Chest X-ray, PA view. Patient: 24 years old, sex F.
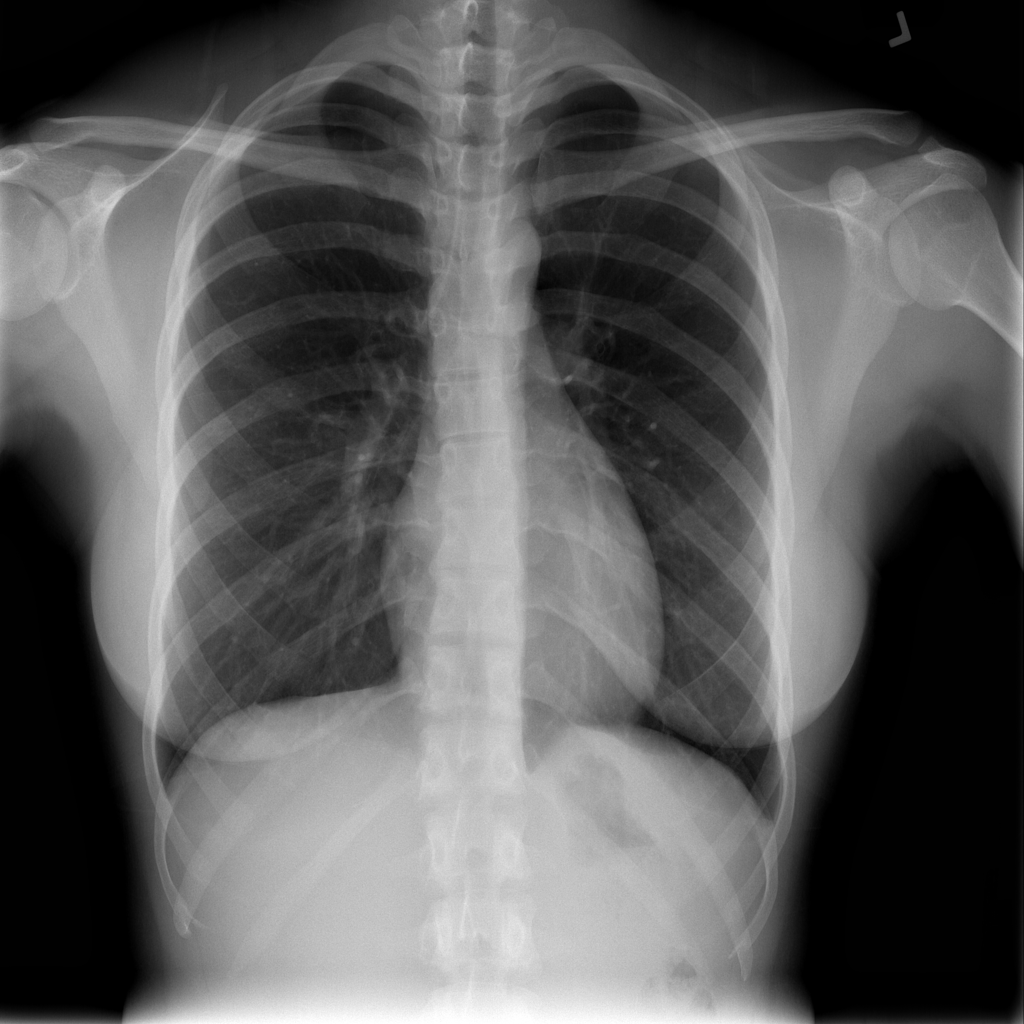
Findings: No Finding